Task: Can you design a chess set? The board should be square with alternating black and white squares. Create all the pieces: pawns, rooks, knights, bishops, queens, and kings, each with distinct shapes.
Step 865:
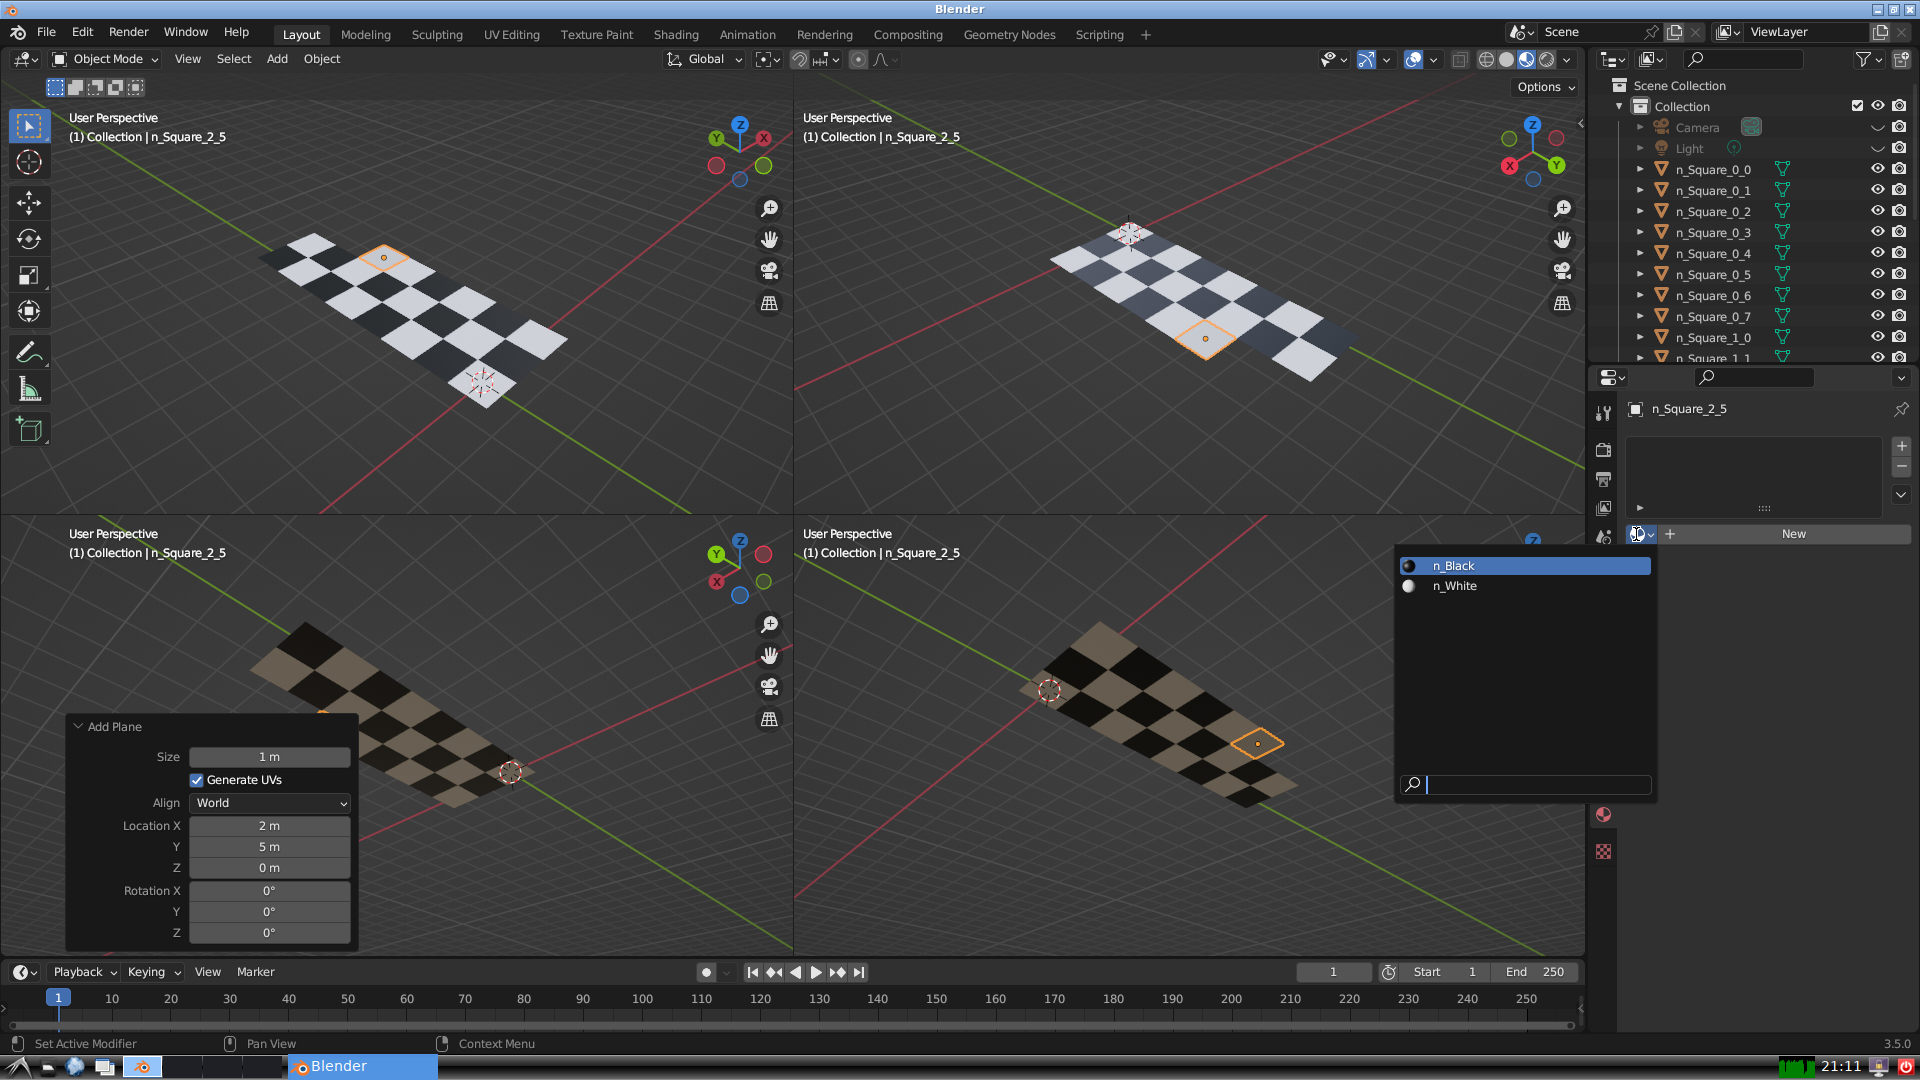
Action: input_text: n_Black